Interaction volume radius: 5 \u00c5
Interaction volume height: 15 \u00c5
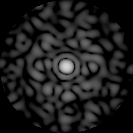
Disorder parameter: 0.845